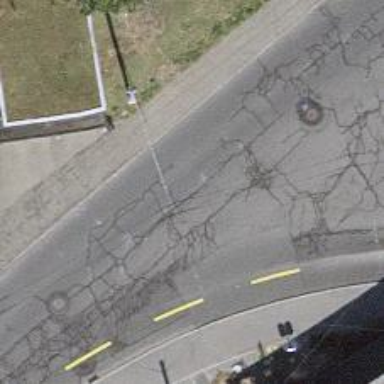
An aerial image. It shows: Residential road with asphalt surface. There are sidewalks on both sides. Trolley wires are installed along the road.